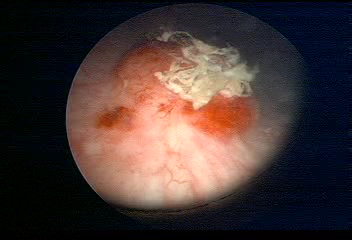
Modality: WLC
Class: Malignant
Subclass: HighGradePapillary
Lesion: L1
Stage: T1
Morphology: Papillary
Bladder cancer association: Yes
Annotated structures: Tumor